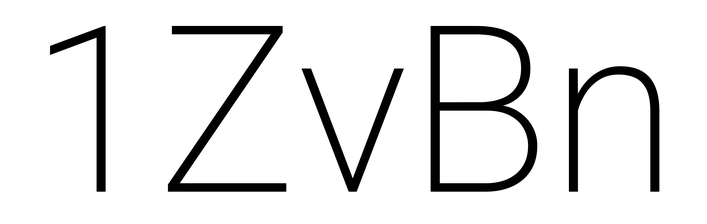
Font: Roboto_ExtraLight